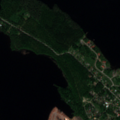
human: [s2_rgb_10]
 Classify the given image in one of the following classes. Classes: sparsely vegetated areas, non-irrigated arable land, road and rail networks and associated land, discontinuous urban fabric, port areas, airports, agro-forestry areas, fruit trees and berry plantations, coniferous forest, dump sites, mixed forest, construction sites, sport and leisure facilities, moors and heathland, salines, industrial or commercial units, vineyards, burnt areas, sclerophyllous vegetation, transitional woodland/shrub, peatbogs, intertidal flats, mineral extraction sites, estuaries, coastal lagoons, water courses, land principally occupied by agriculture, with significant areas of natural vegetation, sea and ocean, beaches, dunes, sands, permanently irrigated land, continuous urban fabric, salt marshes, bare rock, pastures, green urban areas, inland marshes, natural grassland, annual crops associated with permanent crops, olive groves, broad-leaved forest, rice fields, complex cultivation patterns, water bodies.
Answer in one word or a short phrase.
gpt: discontinuous urban fabric, industrial or commercial units, broad-leaved forest, mixed forest, water bodies